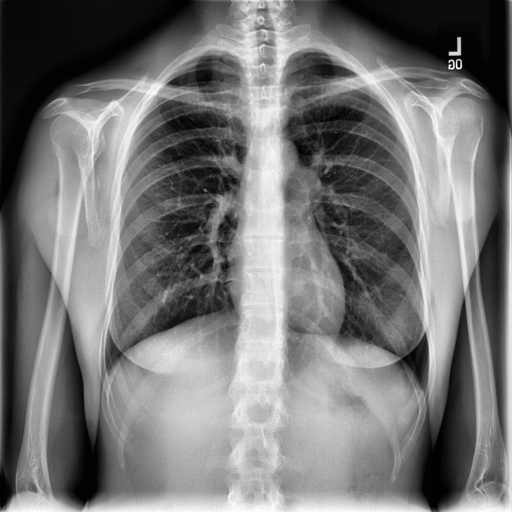
Finding: NORMAL